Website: apple
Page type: payment
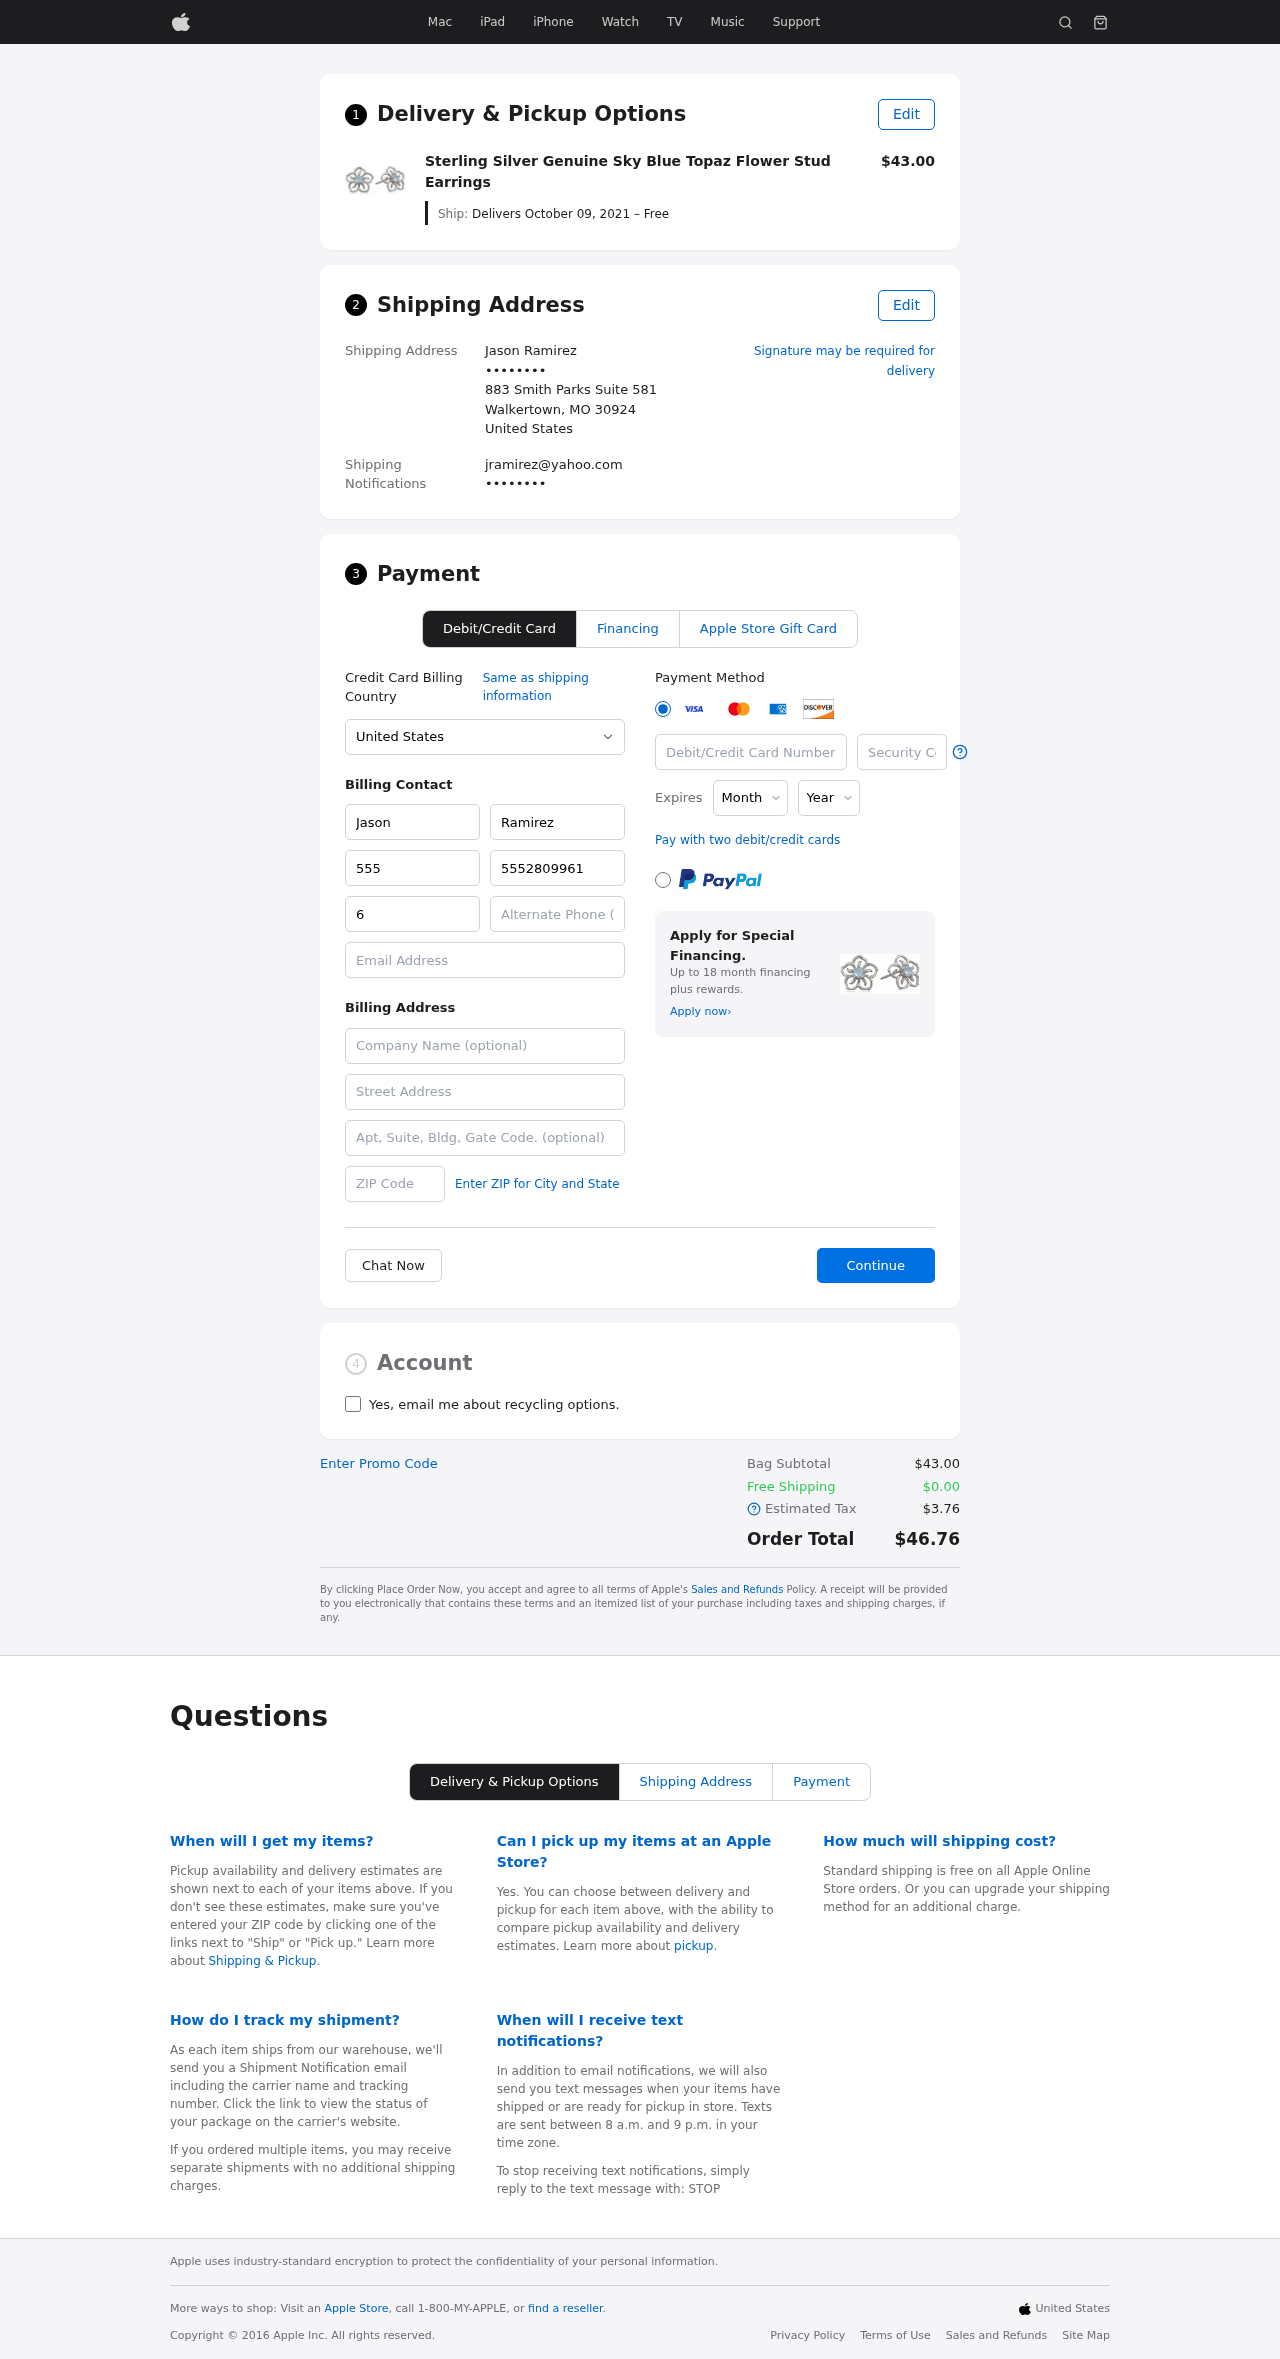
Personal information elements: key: PII_CARD_CVV
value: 861
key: PII_CARD_EXPIRY_MONTH
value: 04
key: PII_CARD_EXPIRY_YEAR
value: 27
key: PII_CARD_NUMBER
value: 6011 9785 7585 1267
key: PII_CITY_STATE_ZIP
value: Walkertown, MO 30924
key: PII_COUNTRY
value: United States
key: PII_EMAIL
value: jramirez@yahoo.com
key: PII_EMAIL2
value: jramirez@yahoo.com
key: PII_FIRSTNAME
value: Jason
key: PII_FULLNAME
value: Jason Ramirez
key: PII_LASTNAME
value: Ramirez
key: PII_PHONE3
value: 5552809961
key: PII_PHONE_ALT
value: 6466156262
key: PII_PHONE_ALT_AREA
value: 646
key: PII_PHONE_AREA
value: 555
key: PII_SECURITY_CODE
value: WF81
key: PII_STREET
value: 883 Smith Parks Suite 581
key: PII_PHONE
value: ••••••••
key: PII_PHONE2
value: ••••••••
Product elements: key: PRODUCT1_NAME
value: Sterling Silver Genuine Sky Blue Topaz Flower Stud Earrings
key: PRODUCT1_PRICE
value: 43
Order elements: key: ORDER_DELIVERY_DATE
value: Delivers October 09, 2021 – Free
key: ORDER_SUBTOTAL
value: $43.00
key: ORDER_SHIPPING_COST
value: $0.00
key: ORDER_TAX
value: $3.76
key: ORDER_TOTAL
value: $46.76